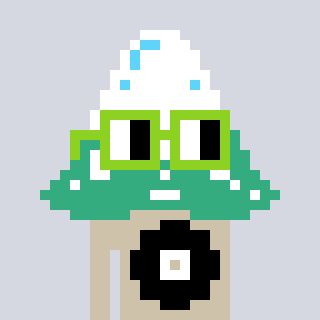
a pixel art character with square light green glasses, a snowy mountain-shaped head and a bege-colored body on a cool background